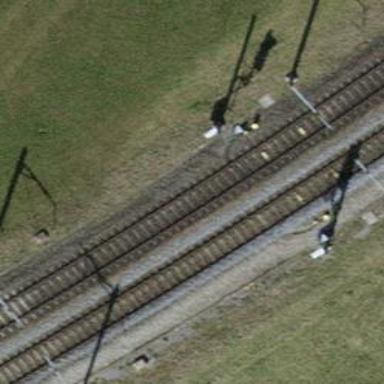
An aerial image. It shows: Railway signal.